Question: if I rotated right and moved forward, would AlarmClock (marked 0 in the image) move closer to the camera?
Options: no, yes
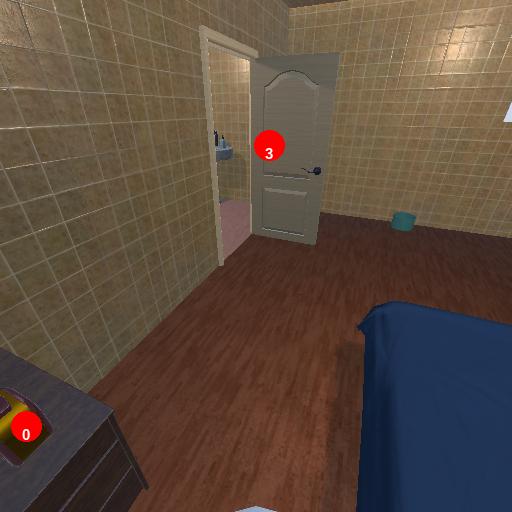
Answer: no